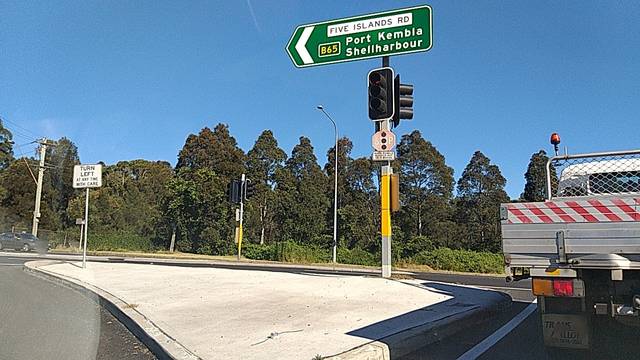
Region: Australia
Coordinates: -34.473, 150.887